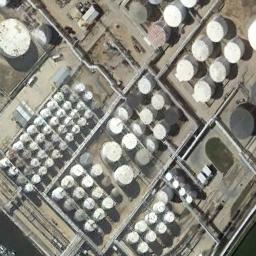
Label: storage tanks